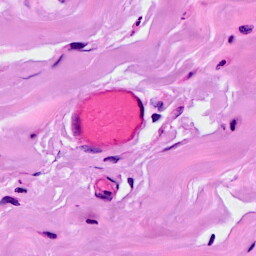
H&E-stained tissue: Breast